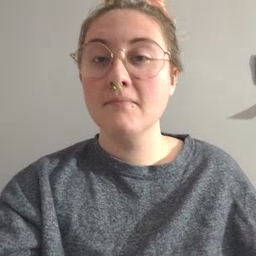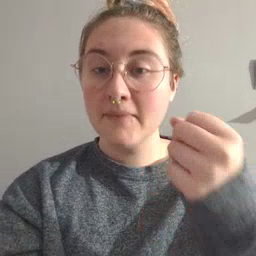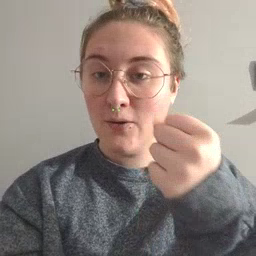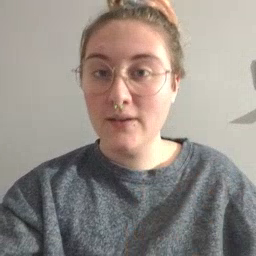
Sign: milk